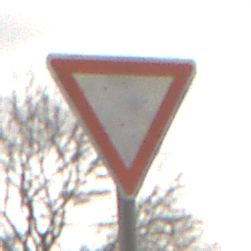
Verkehrszeichen: VorfahrtGewaehren
Umgebung: Outdoor, Nature
Tageszeit: Midday
Wetter: Overcast
Licht: Natural
Jahreszeit: NotSpecified
Kontrast: LowContrast